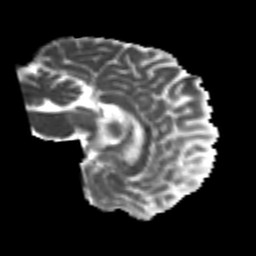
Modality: MD
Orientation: sagittal
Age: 26
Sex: male
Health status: healthy
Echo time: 0.074 s